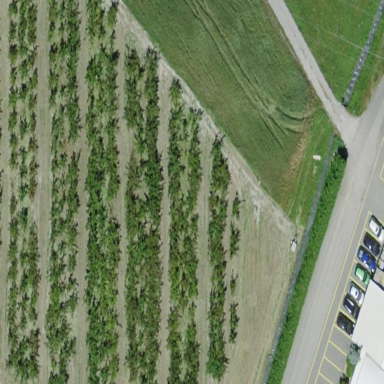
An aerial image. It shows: Orchard.